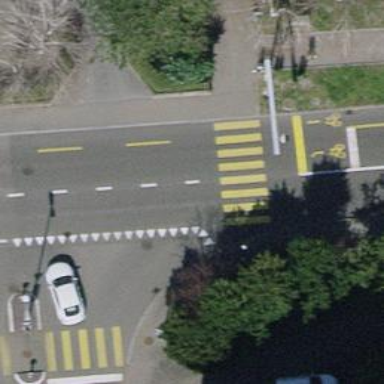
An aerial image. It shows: Road crossing with traffic signals.